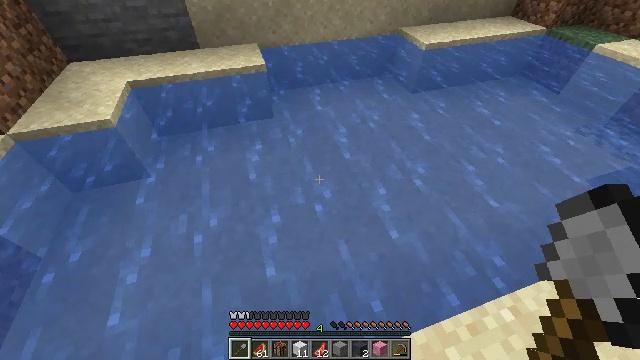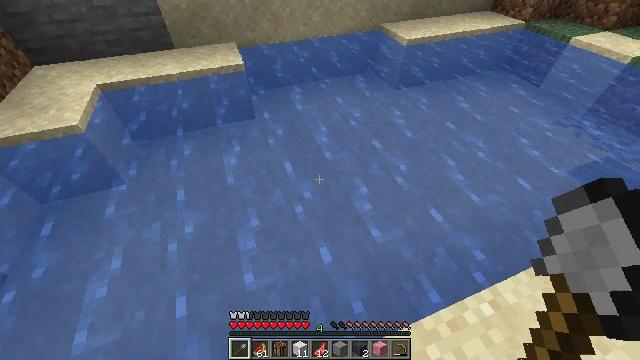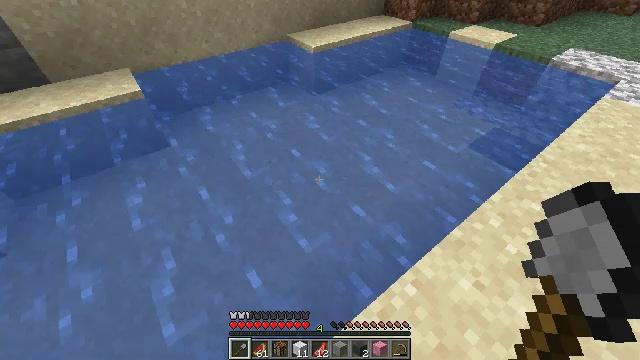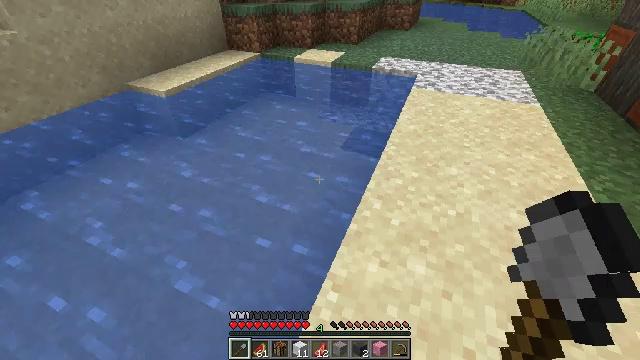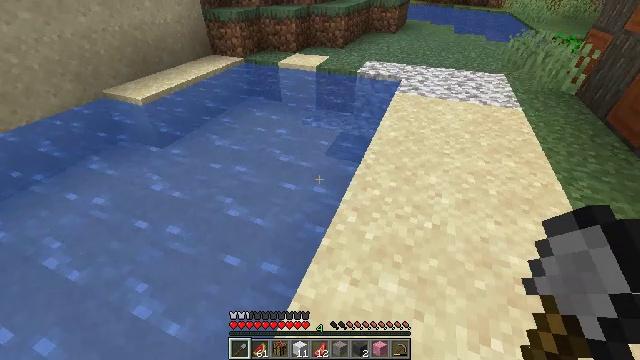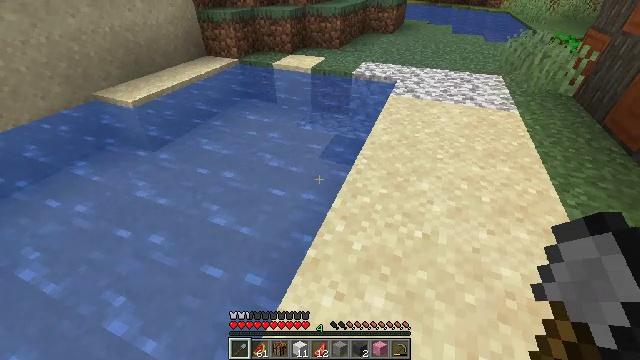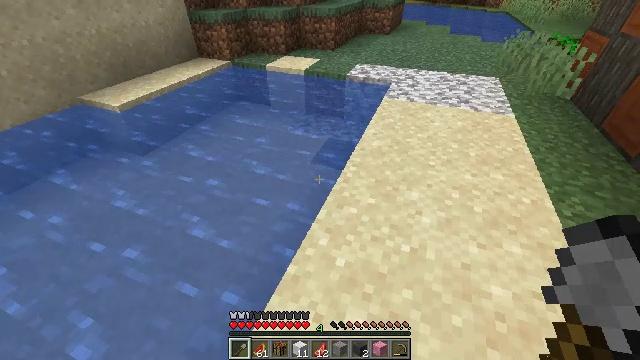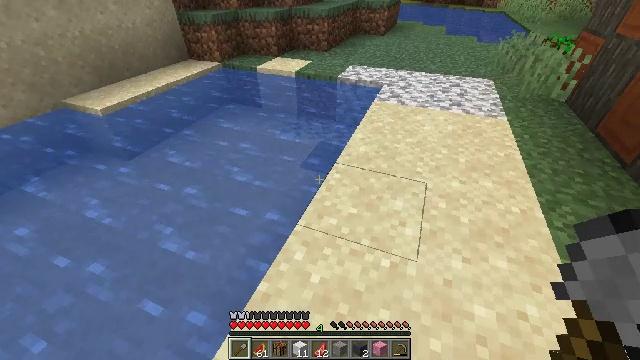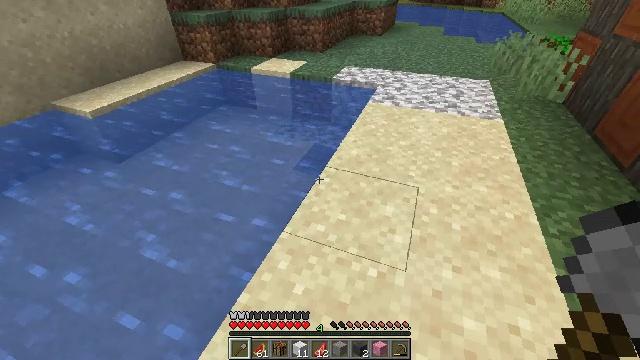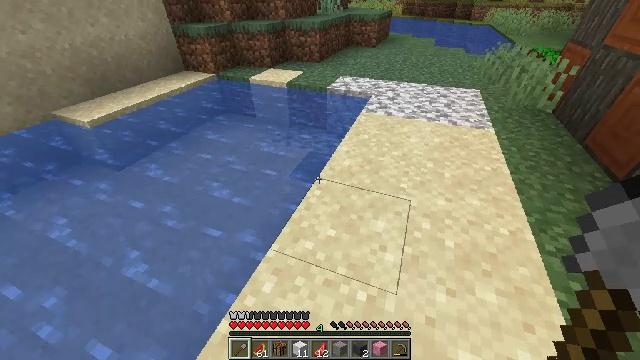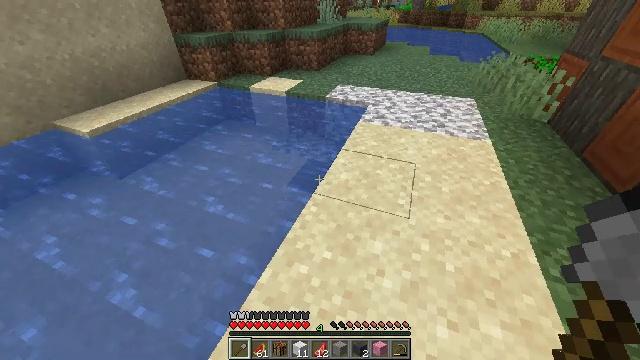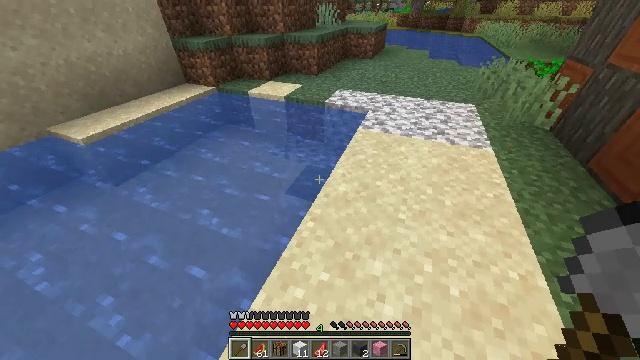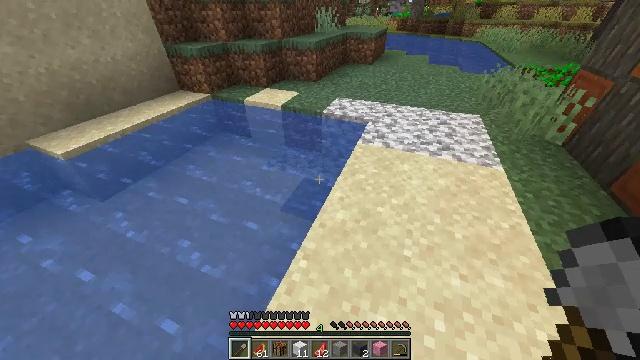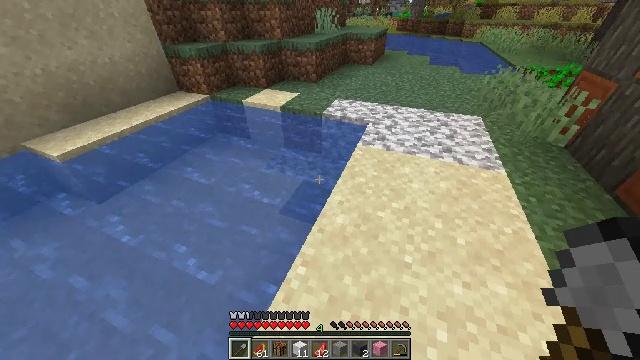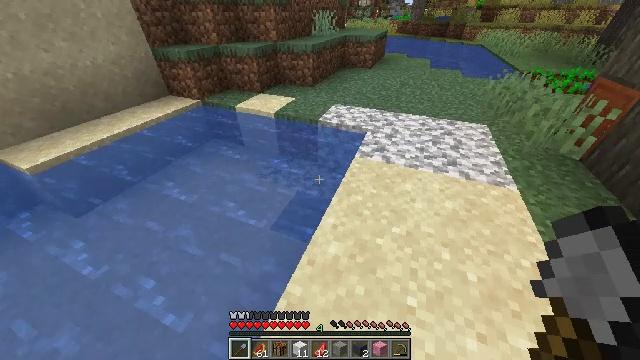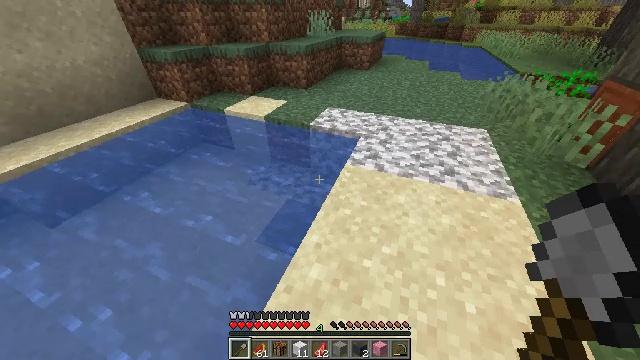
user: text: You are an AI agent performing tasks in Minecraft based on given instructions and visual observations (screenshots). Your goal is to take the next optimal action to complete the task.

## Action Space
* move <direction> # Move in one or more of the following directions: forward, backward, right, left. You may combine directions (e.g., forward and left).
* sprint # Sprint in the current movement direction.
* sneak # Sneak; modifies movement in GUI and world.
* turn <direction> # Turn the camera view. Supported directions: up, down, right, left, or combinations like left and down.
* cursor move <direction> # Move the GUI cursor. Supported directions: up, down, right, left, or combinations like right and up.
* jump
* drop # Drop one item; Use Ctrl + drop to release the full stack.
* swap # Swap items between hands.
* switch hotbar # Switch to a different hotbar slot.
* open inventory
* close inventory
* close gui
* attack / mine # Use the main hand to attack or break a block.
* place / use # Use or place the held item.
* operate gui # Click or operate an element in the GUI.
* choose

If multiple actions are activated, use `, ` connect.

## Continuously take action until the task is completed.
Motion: motion action
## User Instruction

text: Harvest seagrass from the waterbed.
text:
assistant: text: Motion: move right, turn right
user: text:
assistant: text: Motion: move right, turn right and up
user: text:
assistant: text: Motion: move right, turn right and up
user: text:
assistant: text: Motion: move forward and move right, turn right
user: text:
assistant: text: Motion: move forward and move right
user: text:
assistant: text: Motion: move forward and move right
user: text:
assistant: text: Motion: move right
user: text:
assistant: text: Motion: move forward
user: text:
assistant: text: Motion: move forward
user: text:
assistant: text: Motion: move forward
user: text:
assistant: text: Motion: move forward
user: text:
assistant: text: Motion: move forward
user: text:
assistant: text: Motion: move forward
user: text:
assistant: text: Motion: move forward and move right
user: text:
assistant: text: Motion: move forward and move right
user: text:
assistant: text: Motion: move forward and move right
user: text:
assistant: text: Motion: move forward and move right
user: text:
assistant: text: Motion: move forward, turn right and up
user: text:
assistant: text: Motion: move forward, turn right and up
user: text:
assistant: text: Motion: move forward, turn right and up, jump
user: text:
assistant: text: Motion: move forward, jump
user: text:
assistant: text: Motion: move forward, jump
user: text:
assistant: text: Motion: move forward, jump
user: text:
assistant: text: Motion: move forward, jump
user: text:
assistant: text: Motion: move forward, jump
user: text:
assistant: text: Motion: move forward, jump
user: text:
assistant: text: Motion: move forward, jump
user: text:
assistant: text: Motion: move forward, jump
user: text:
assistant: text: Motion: move forward, jump
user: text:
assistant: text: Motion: move forward, jump